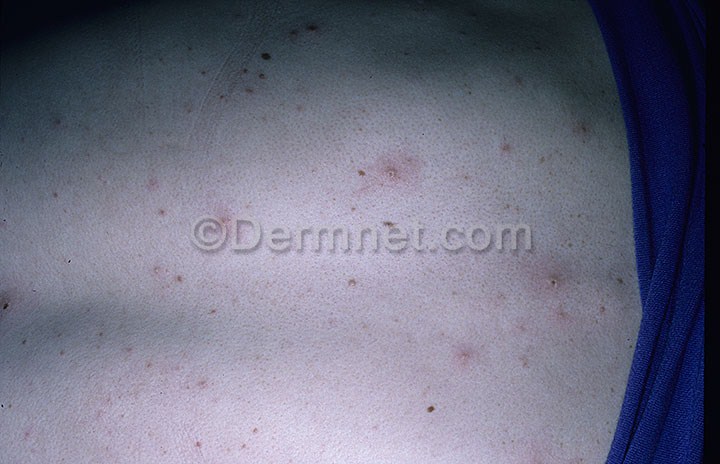
Disease: Warts Molluscum and other Viral Infections